Field crop: tomato
Growth stage: 1
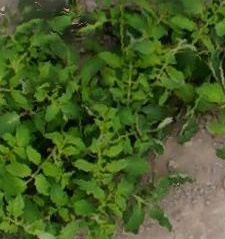
Species: tomato